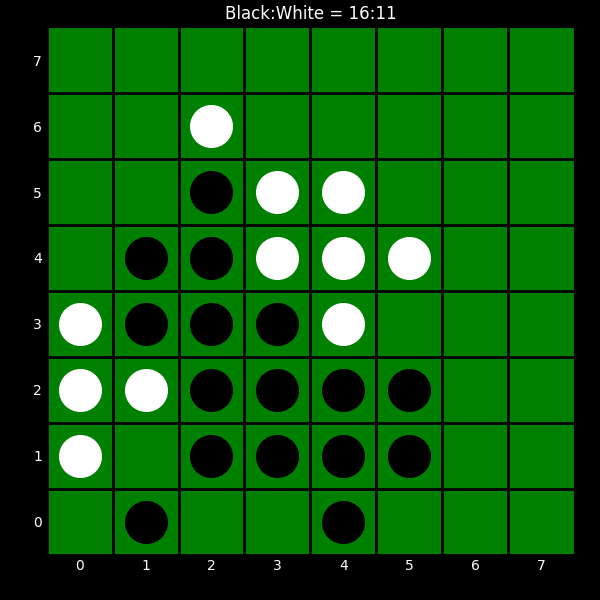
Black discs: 16
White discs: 11